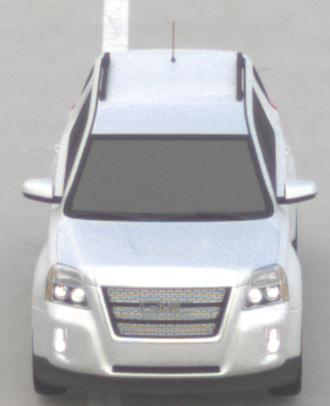
Make: GMC
Model: Terrain
Detailed model: Gen. 1
Model produced from: 2009
Model produced until: 2017
Doors: 5
Color: white
Road condition: dry road
Daytime: midday
Contrast: low contrast